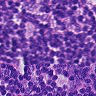
Metastatic tissue present: no